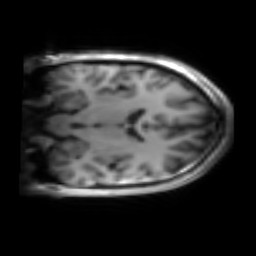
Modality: inplaneT1
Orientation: coronal
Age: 19
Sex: male
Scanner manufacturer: siemens
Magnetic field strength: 3 T
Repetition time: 1.2 s
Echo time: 0.00251 s